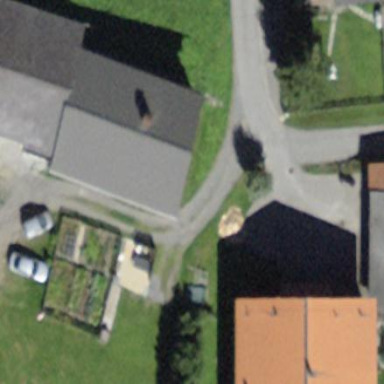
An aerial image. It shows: Building with tiled roof.